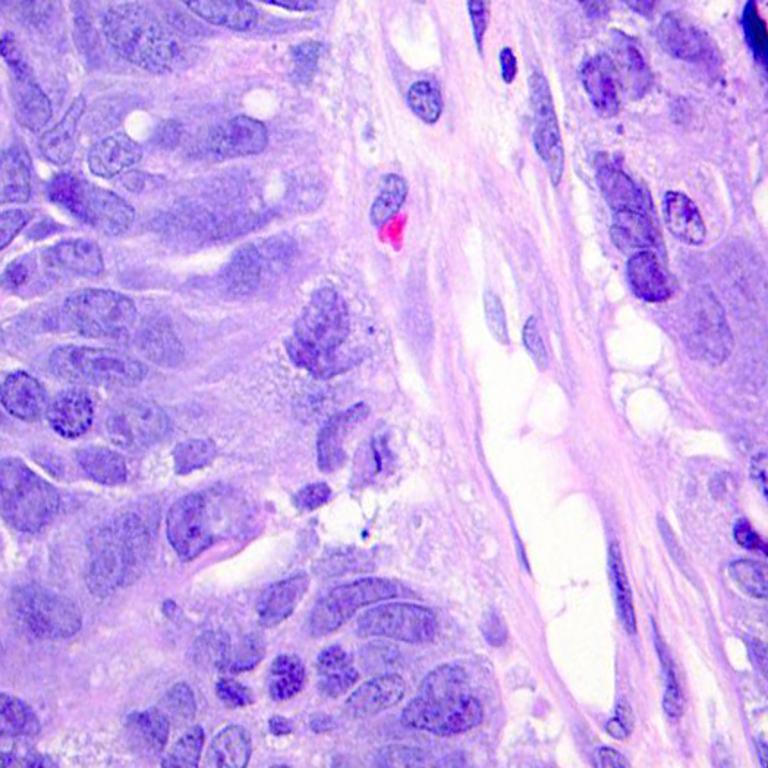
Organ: colon
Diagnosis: adenocarcinomas